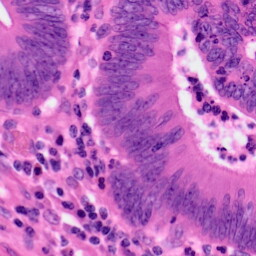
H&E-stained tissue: Colon